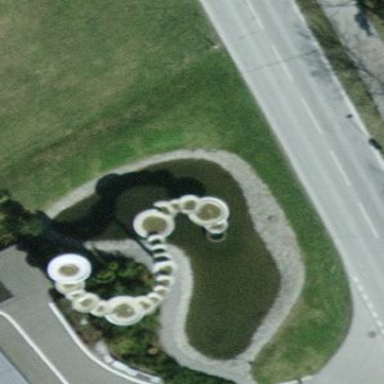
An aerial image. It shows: Beautiful fountain.